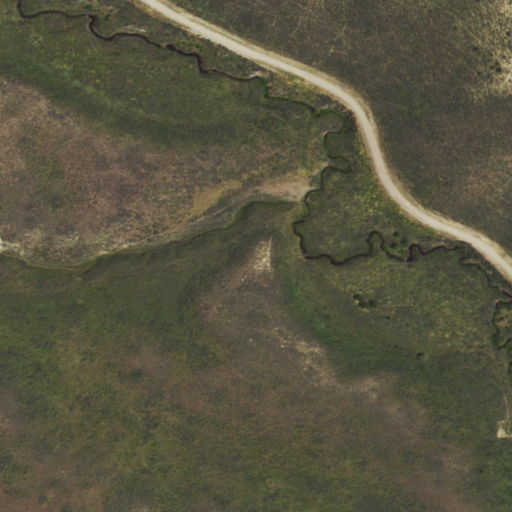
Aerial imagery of valley in Wyoming named Pole Gulch containing only shrub